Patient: sex F, age 36
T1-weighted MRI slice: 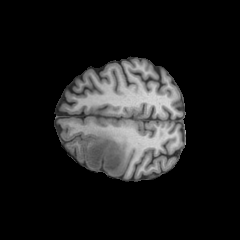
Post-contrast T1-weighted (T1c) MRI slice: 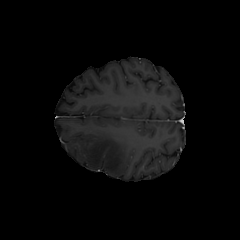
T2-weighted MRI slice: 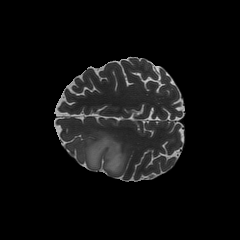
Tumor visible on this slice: yes
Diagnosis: Astrocytoma, IDH-mutant
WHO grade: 3